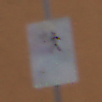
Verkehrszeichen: Verkehrshelfer
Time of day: Midday
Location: Outdoor (Urban)
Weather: Overcast
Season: NotSpecified
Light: Natural